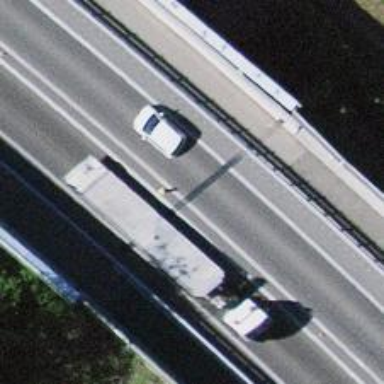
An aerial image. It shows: Bridge with asphalt surface carrying trunk highway.